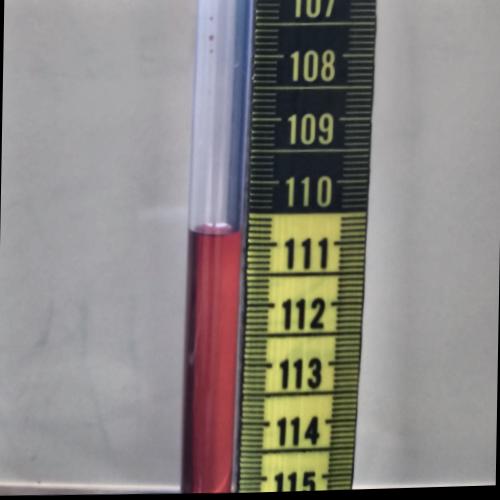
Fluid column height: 110.8 cm